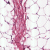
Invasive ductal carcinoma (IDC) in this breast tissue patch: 0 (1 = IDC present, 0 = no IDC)